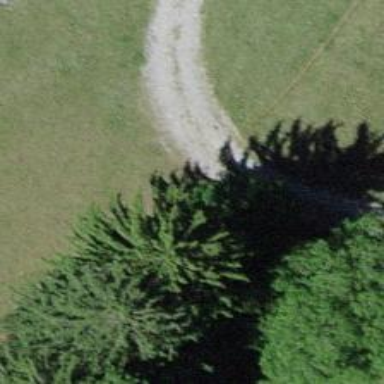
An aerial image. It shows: Gravel path.